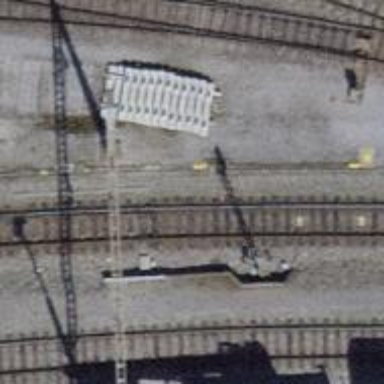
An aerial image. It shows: Single railway track with electrified contact line.